Field crop: maize
Growth stage: 2
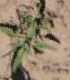
Species: atriplex